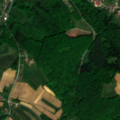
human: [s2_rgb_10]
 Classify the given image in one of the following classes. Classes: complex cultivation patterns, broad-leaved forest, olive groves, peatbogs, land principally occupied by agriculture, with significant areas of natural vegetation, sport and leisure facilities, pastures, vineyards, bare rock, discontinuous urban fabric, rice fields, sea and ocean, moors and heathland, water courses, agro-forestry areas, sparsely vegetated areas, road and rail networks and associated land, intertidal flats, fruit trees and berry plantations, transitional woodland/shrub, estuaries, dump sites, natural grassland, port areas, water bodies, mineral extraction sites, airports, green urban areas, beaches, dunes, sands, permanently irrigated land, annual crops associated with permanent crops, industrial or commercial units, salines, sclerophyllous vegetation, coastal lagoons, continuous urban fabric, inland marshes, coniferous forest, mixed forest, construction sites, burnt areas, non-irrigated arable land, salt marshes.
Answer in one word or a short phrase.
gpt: discontinuous urban fabric, non-irrigated arable land, land principally occupied by agriculture, with significant areas of natural vegetation, broad-leaved forest, mixed forest